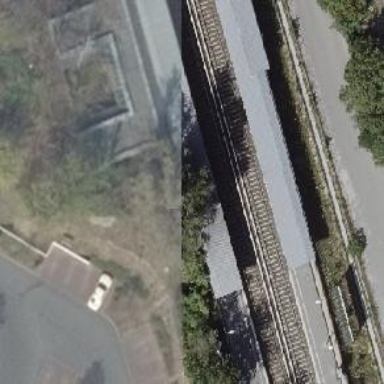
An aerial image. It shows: Close-up of railway platform edge.